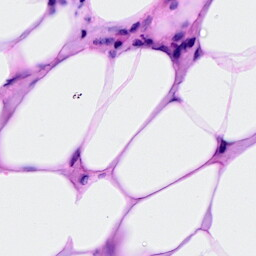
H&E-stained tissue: Breast